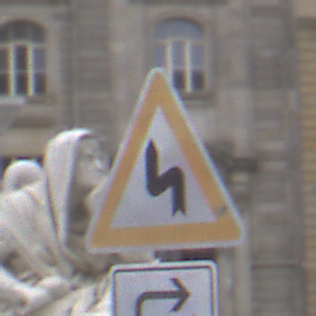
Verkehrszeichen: DoppelkurveZunaechstLinks
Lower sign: RichtungsangabeDurchPfeile5
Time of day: Midday
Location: Outdoor (Urban)
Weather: Overcast
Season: NotSpecified
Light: Natural